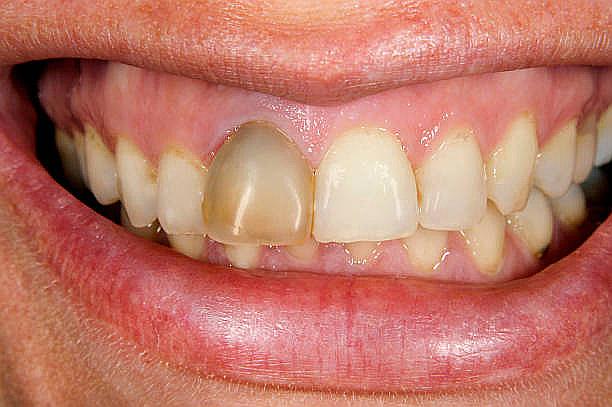
Condition: Gingivitis